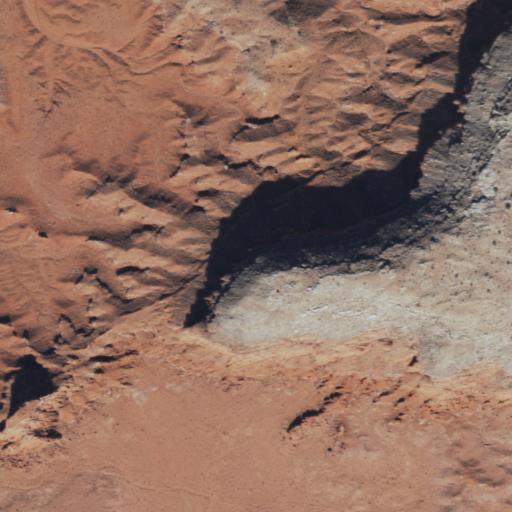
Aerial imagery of mountain in Arizona named Tseh Any containing shrub and barren land